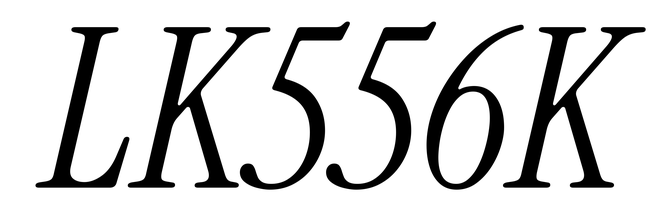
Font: InstrumentSerif-Italic